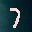
Label: 7